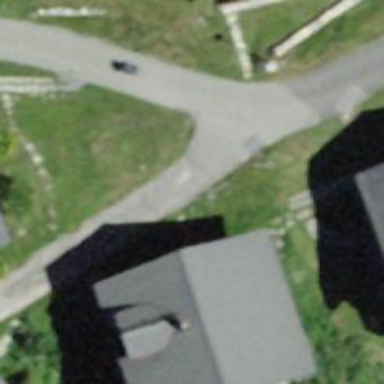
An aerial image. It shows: Residential road with unpaved surface.